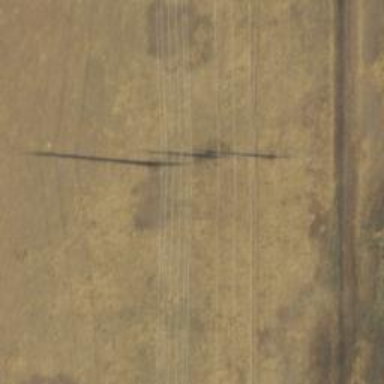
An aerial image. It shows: Power tower.